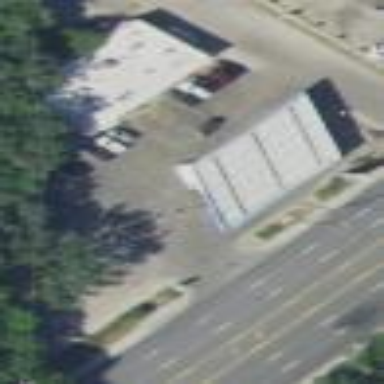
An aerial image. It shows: Convenience store with fuel services available.